Field crop: maize
Growth stage: 2
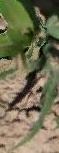
Species: maize